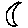
Label: moon